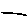
Label: line